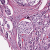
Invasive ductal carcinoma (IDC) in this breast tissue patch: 1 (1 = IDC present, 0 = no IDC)